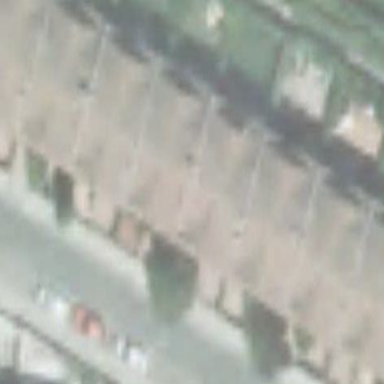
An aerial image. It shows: Terrace building.